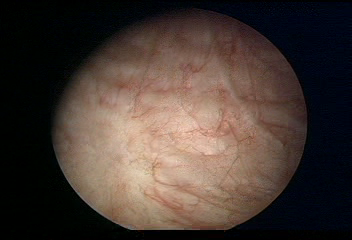
Modality: WLC
Class: Normal mucosa
Bladder cancer association: No